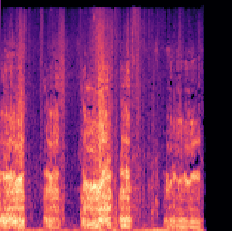
Sound class: Pig